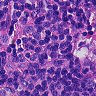
Metastatic tissue present: no